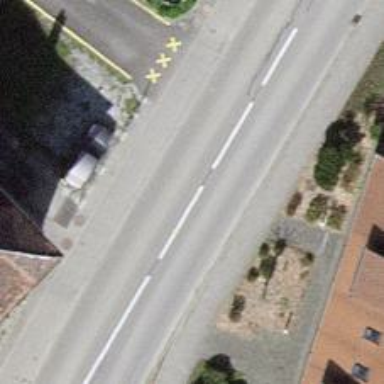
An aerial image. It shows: Tertiary road with asphalt surface. There is separate sidewalk along the road.